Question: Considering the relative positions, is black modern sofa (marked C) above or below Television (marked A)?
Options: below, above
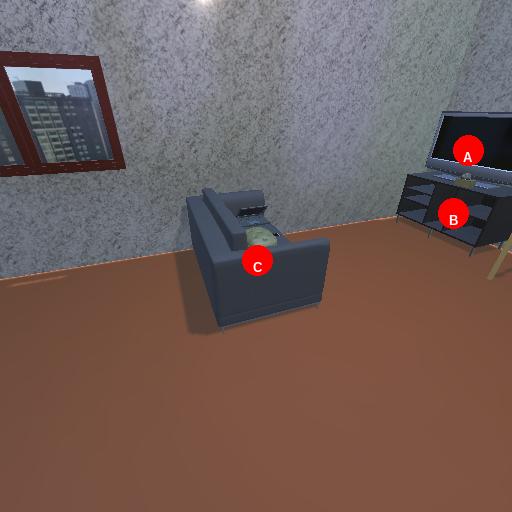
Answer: below